Question: I have 3 table items, characteristics, item_to_characteristics which item_to_characteristics is a middle table which keeps the HABTM association between 2 tables (items <-> characteristics).
item table has
characteristic table has
item_to_characteristic has
so for example: for item with id 25 i want to find all its characteristics.
table item_to_characteristics looks like this:

So as you see item_to_characteristic hold the id of the item and its characteristics.
This is the query i have writen so far but it doesent return what i want,
'''
SELECT item_characteristics.name, item_characteristics.icon_path
FROM item_characteristics, item_to_characteristics as itch INNER JOIN items
ON items.id=itch.item_id
WHERE items.id=25;
'''
The query should return only 5 rows.
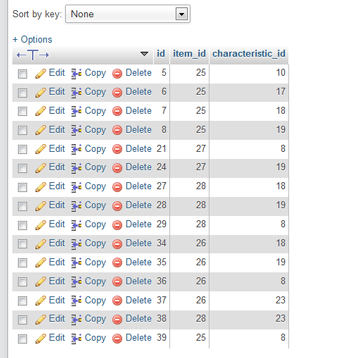
Answer: You have cross joined the table 'item_to_characteristics' this is why you are getting more rows than you are expecting. Instead you should inner join to 'item_to_characteristics'
'''
SELECT ic.name, ic.icon_path
FROM item_characteristics ic
INNER JOIN item_to_characteristics as itch
ON itch.characteristic_id = ic.id
INNER JOIN items
ON items.id=itch.item_id
WHERE items.id = 25;
'''
This is one of the reasons I always advise to use ANSI 92 Join syntax, not the ANSI 89 syntax you have used above. Aaron Bertrand has also made a very compelling case to switch in <URL>.